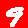
Digit: 9